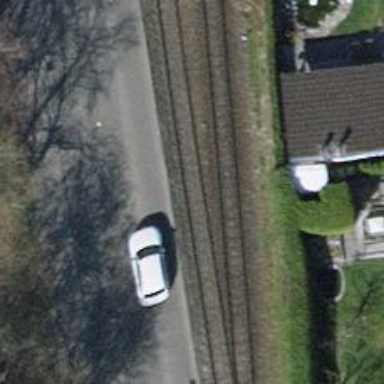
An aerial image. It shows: Narrow-gauge railway track with one electrified contact line.